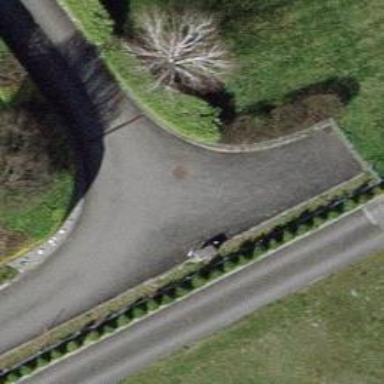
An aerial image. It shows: Alley classified as service road.